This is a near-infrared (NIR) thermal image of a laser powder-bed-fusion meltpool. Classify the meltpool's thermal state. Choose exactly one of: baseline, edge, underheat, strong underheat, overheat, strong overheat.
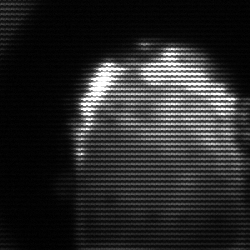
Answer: baseline